Question: I'm trying to open two databases I've been given, university and lsh. Whenever I try '.read university' or '.read lsh' I get the correct information but it's unreadable. It seems to have a load of ASCII characters inserted between each entry, but the correct data is definitely in there.
Here's an image of what I'm seeing:

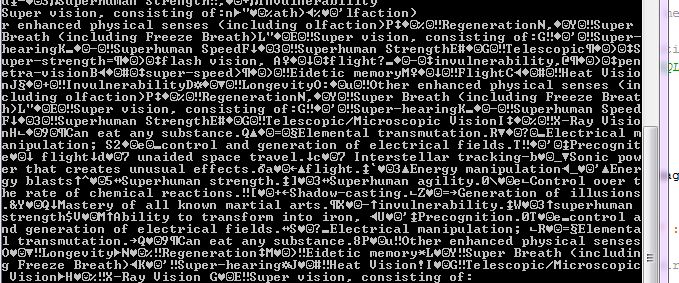
Answer: To connect an existing database in so that you can manipulate it as well as the main database (there's always a main database; you either named it when you started the DB connection/shell, or it is a temporary in-memory database) you use <URL>
'''
ATTACH DATABASE 'university' AS university
'''
Then, you can access the tables, views, indices, etc. of the attached database like this:
'''
SELECT name,building FROM university.departments
'''